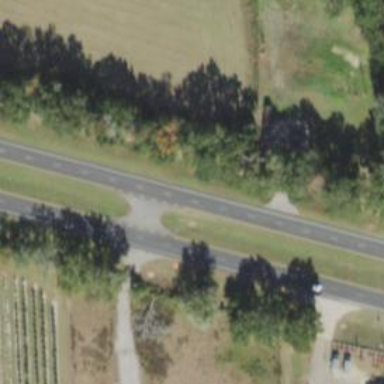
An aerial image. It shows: Primary link highway with asphalt surface.